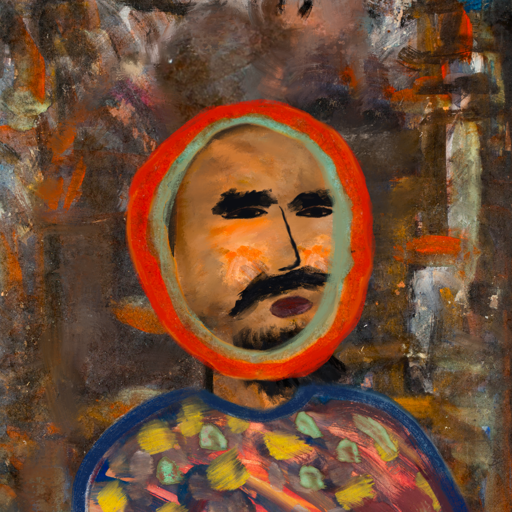
Background: GypsyQueen, Head And Neck Side: Gypsy_Queen, Face Side: Mosgoul, Bust: Mother_And_Son_Mother, Hair Side: Sisters, Head Accessory: Blank, Second Necklace: Blank, Necklace: Blank, Baby: Blank